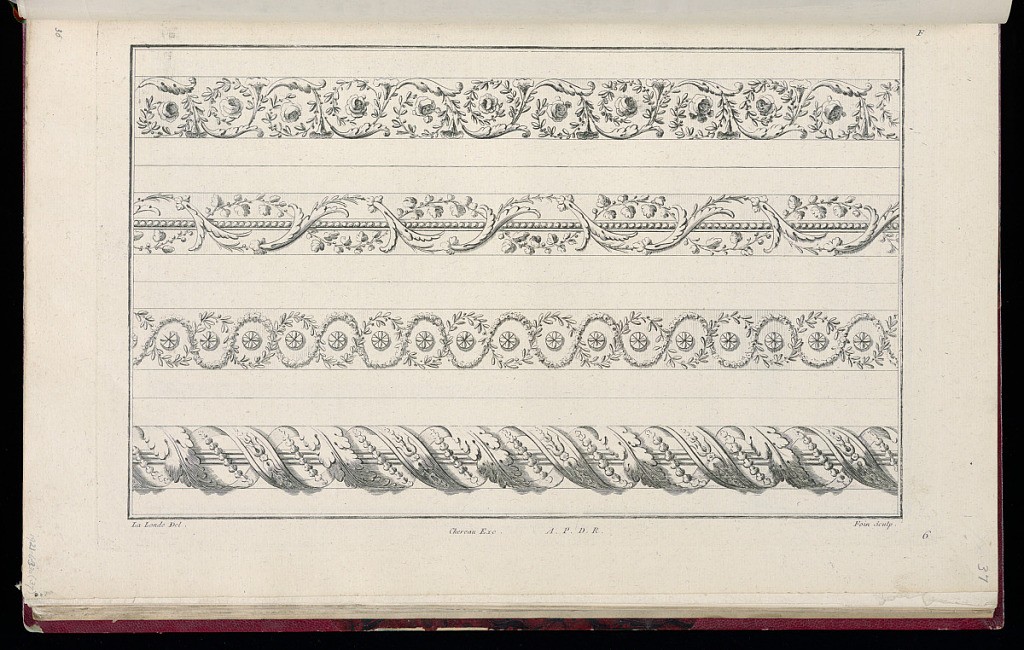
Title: Four Border Designs
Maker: Richard de Lalonde, French, active 1780–96
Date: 1785-1788
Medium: Etching on off-white laid paper
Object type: Print
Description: Four designs for borders, stacked vertically on the plate. From top to bottom, the borders are in the forms of: scrolling acanthus leaves and branches of leaves and flowers; a bead course in the center of the band surrounded by scrolling vines and acanthus leaves; a guilloche of flowers and leaves with rosettes in their center; a ribbon twist around a dowel, with the ribbon comprised of acanthus leaves, small leaves, and a band of carved leaf detail. The plate is signed and numbered.